Question: I need to make a 'container' with 'background image' and background color in the bottom 30 pixels, but I need the layout to look like this:

'''
SizedBox(
height: 540,
child: Container(
width: 392.7,
height: 510,
alignment: Alignment.center,
decoration: BoxDecoration(
color: Colors.grey[300],
borderRadius: BorderRadius.only(
bottomLeft: Radius.circular(25),
bottomRight: Radius.circular(25)),
image: DecorationImage(
image: Image.network(
'https://ak.picdn.net/shutterstock/videos/<PHONE>/thumb/1.jpg',
).image,
fit: BoxFit.cover)
'''
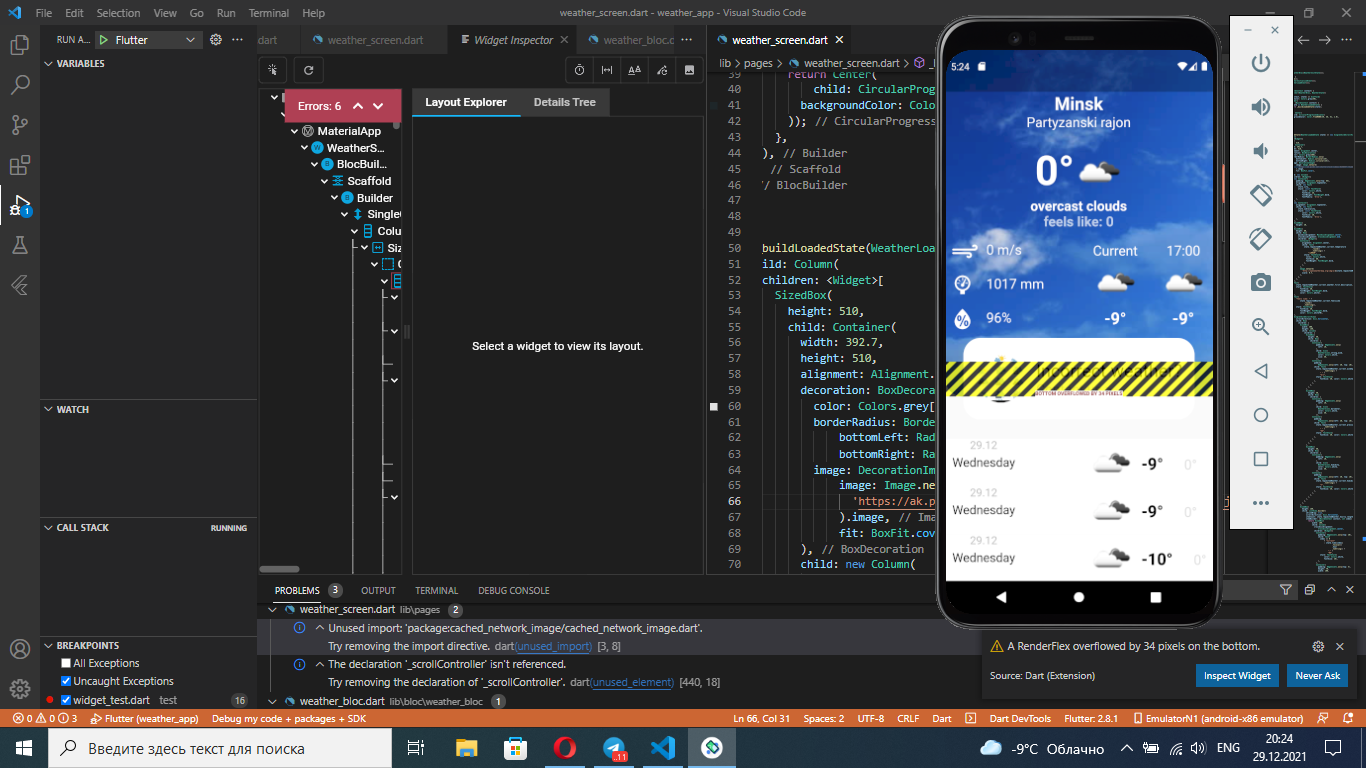
Answer: as per your ui I think u have to use stack instead of column use stack and it will provide your desire output
Here is code example:-
'''
SizedBox(
height: 540,
child: Stack(
children: [
Container(
decoration: BoxDecoration(
image: DecorationImage(
image:
/// your image
fit: BoxFit.fill,
)),
),
Positioned(
bottom: 0.0,
child: Container(
height: 30,
// set color and border radius as u need
)),
],
),
);
'''